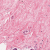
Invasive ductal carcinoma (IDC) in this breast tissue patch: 0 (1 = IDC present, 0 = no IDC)